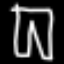
Label: pants